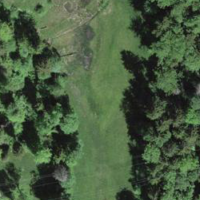
EUNIS habitat code: 44
Species observed at this site:
Lampyris noctiluca